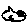
Label: bird